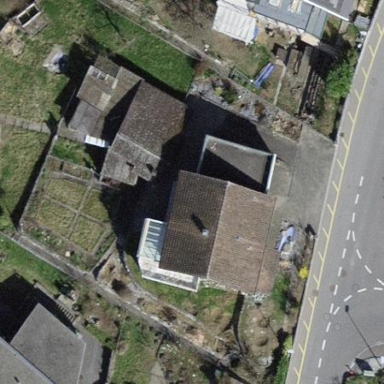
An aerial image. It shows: Building with tiled roof.